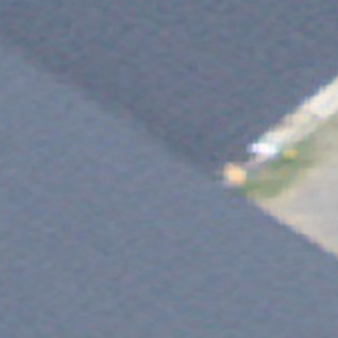
Label: other